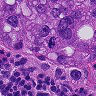
Metastatic tissue present: yes